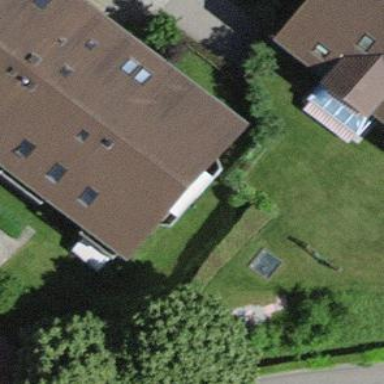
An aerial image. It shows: Residential building.